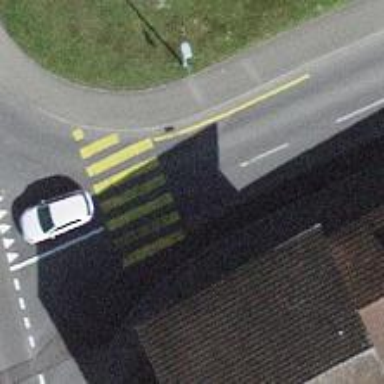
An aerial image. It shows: Footway with zebra crossing.